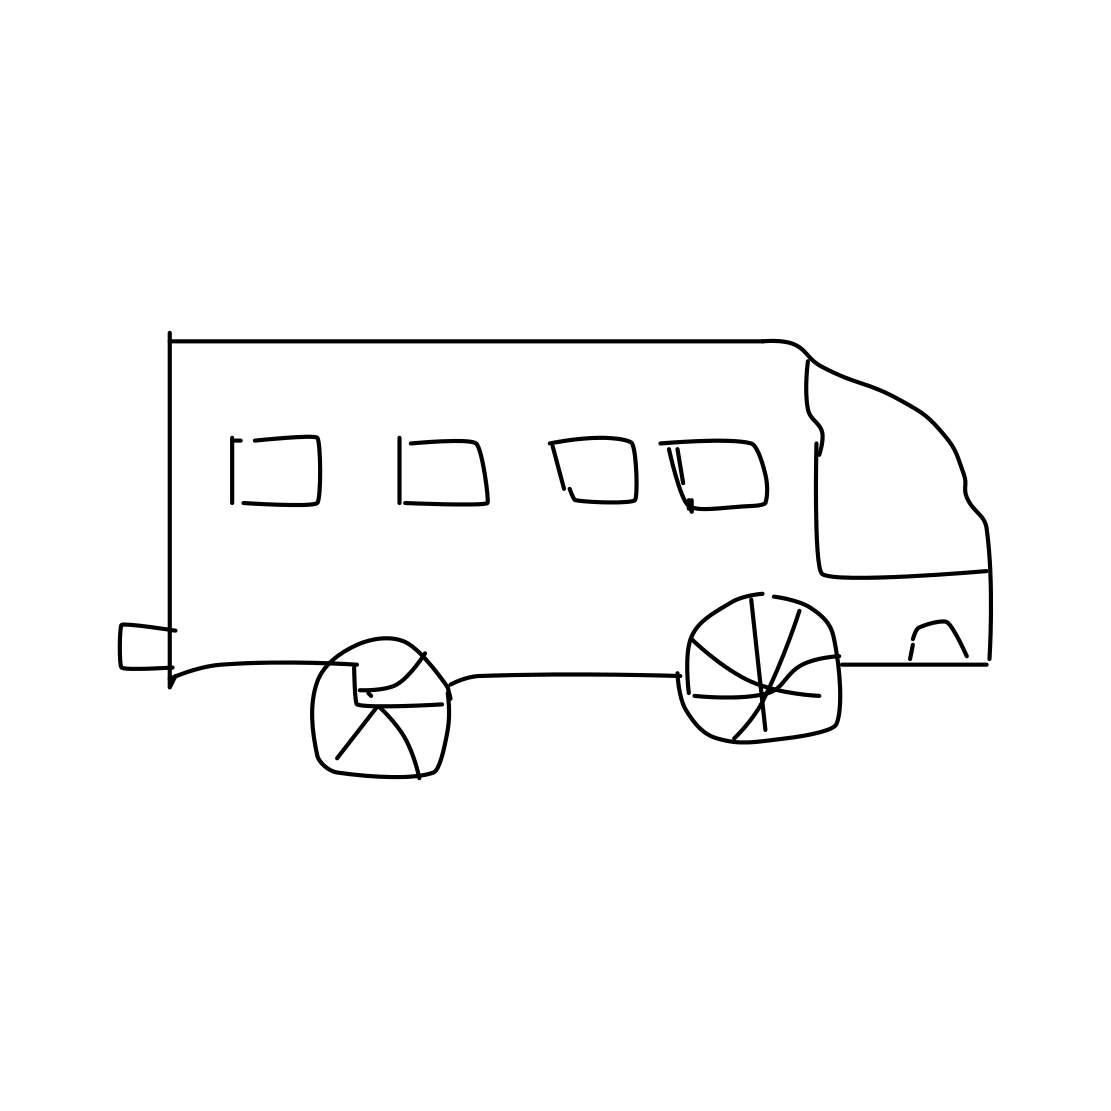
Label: van